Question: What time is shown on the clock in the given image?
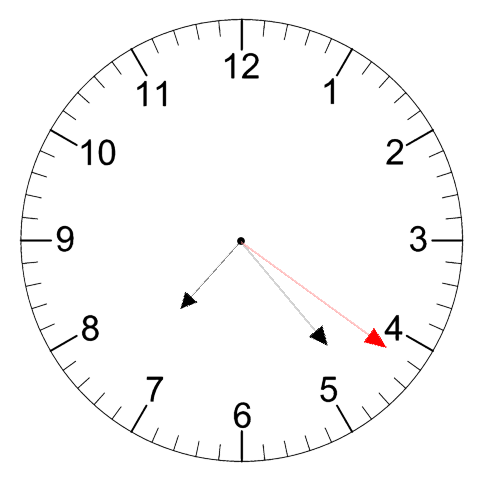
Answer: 07:23:21